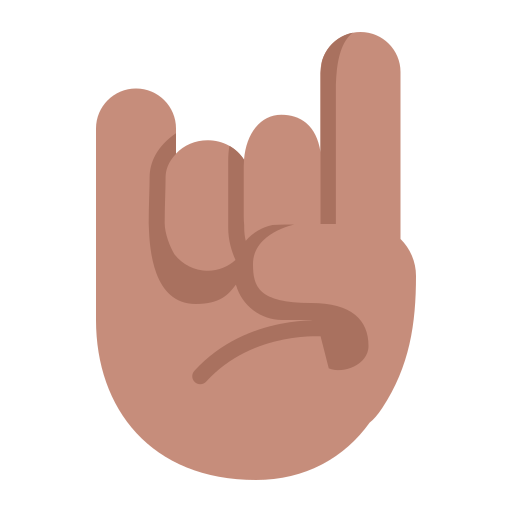
sign of the horns flat